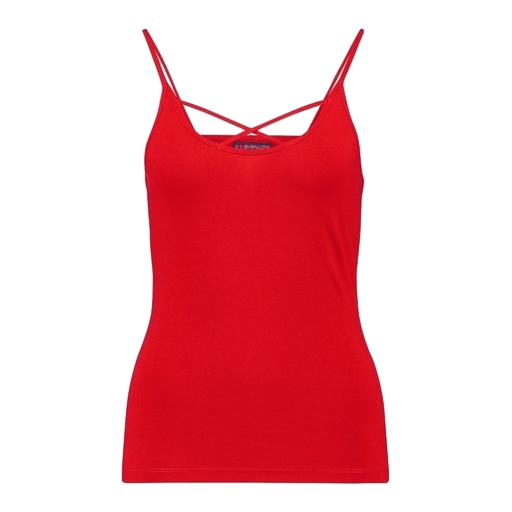
red crossback tank, red double strap v-back camisole, red stretch jersey tank, white background